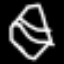
Label: diamond